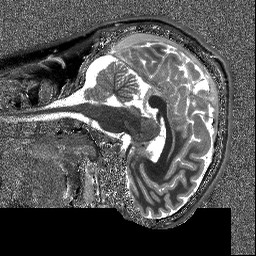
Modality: T1map
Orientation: sagittal
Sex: male